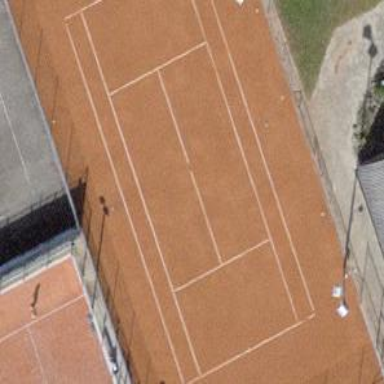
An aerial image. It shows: Clay tennis court on pitch.